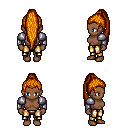
a pixel art fantasy rpg character, female body template, human, dark skin, steel arm armor, gold greaves, dark blonde extra-long topknot hairstyle, four views (front, back, left, right), 2x2 character sprite sheet, small pixel art, hard edges, no anti-aliasing